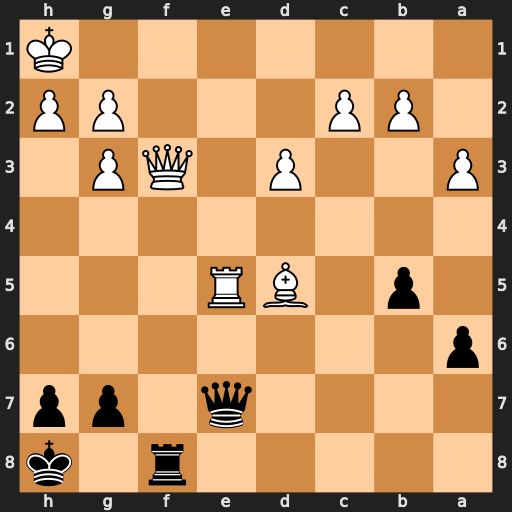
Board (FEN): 5r1k/4q1pp/p7/1p1BR3/8/P2P1QP1/1PP3PP/7K
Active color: b
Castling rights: -
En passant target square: -
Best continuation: Rxf3 Bxf3 Qxe5